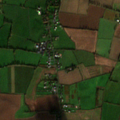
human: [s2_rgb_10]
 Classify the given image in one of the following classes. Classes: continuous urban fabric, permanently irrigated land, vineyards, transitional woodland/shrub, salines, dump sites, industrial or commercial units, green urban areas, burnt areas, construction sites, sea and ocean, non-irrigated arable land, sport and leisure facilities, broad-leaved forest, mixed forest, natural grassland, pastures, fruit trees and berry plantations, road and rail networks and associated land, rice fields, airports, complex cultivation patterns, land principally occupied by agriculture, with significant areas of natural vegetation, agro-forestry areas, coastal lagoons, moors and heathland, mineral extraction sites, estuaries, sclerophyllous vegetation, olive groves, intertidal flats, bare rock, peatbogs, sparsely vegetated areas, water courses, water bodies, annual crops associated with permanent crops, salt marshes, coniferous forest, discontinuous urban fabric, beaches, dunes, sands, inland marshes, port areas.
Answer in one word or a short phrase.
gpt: non-irrigated arable land, pastures